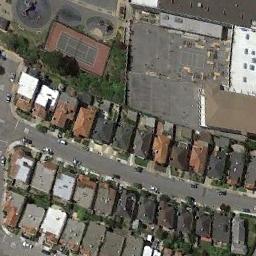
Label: tennis_court